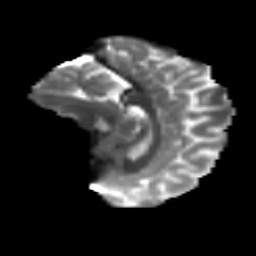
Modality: T2w
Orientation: sagittal
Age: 17
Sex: female
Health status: ill
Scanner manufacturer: ge
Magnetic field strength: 3 T
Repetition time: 6.752 s
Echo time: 0.079 s